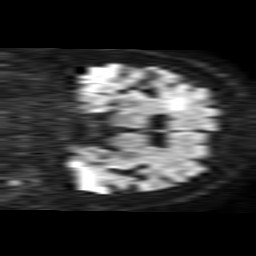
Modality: TRACE
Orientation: coronal
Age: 74
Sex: female
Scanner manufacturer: philips
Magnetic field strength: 1.5 T
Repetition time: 3.479 s
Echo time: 0.07039 s